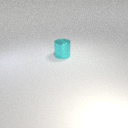
large cyan metal cylinder